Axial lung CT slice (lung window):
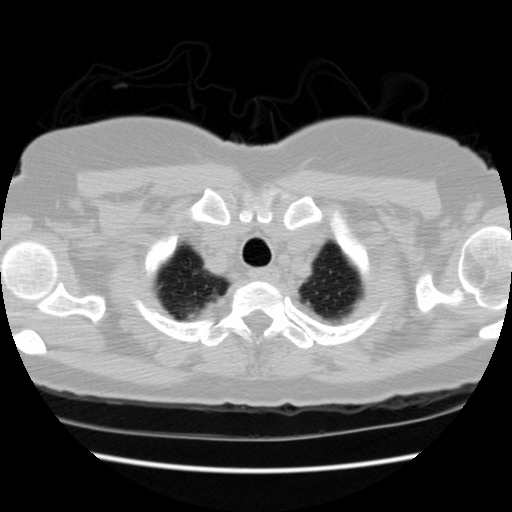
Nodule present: no